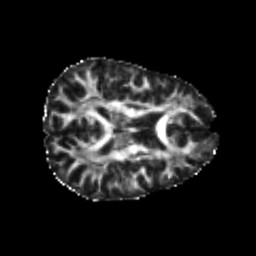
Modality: FA
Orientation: axial
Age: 22
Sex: female
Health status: healthy
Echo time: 0.074 s